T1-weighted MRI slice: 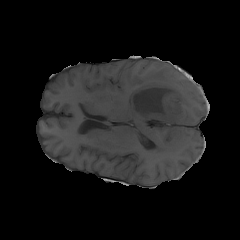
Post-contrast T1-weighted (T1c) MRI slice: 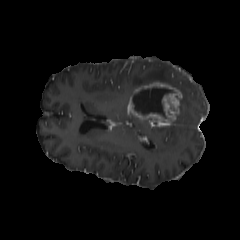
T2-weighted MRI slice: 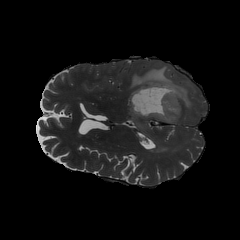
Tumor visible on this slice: yes